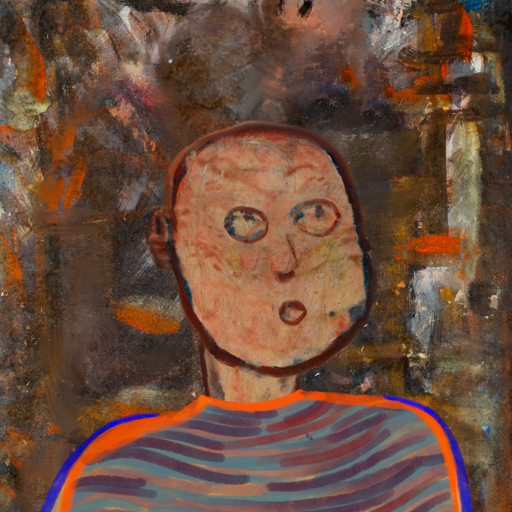
Background: GypsyQueen, Head And Neck Side: Orphan, Face Side: Orphan, Bust: Experience, Hair Side: Blank, Head Accessory: Blank, Second Necklace: Blank, Necklace: Blank, Baby: Blank